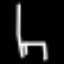
Label: chair